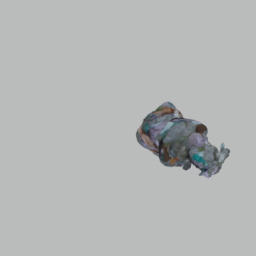
Label: people